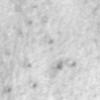
Label: no_change